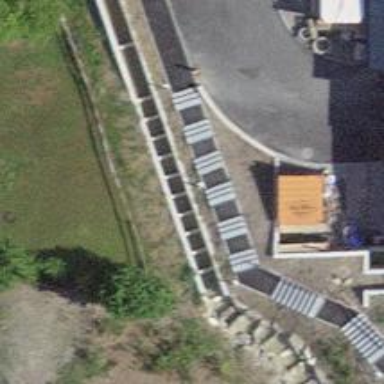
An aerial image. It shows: Set of steps on the road.